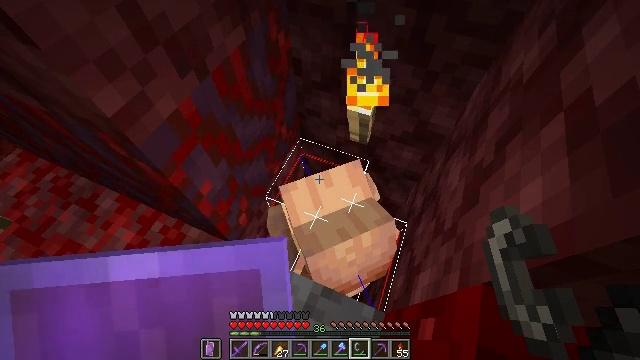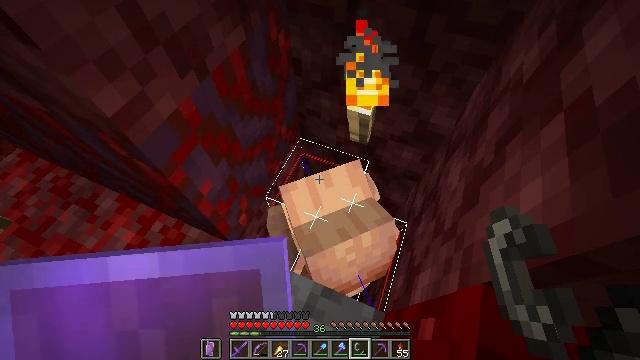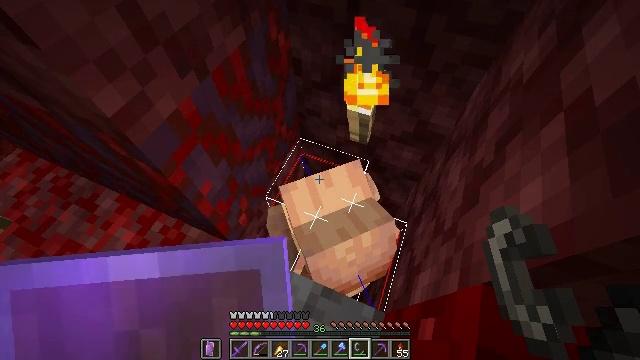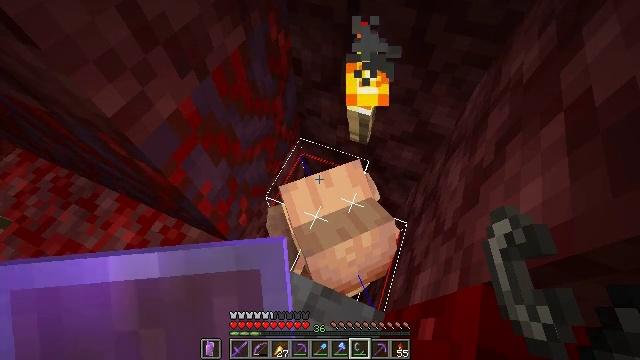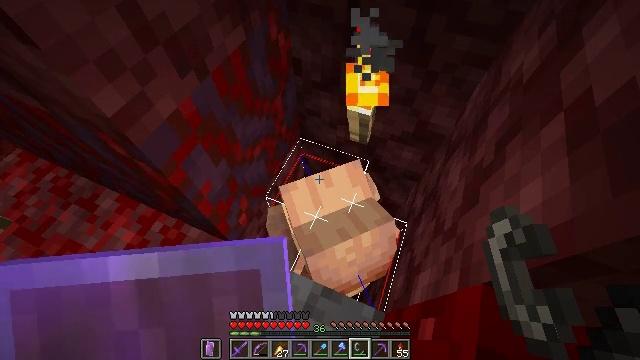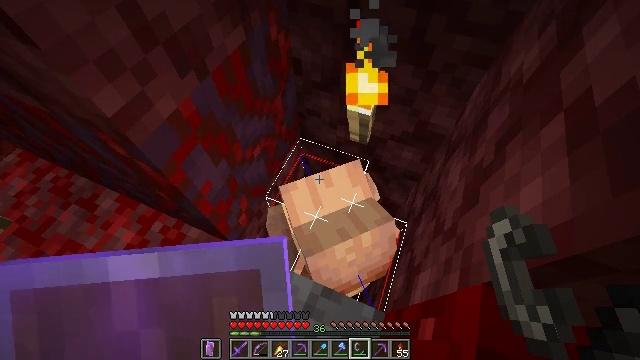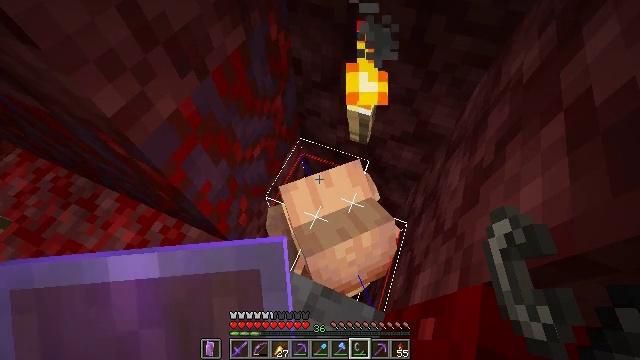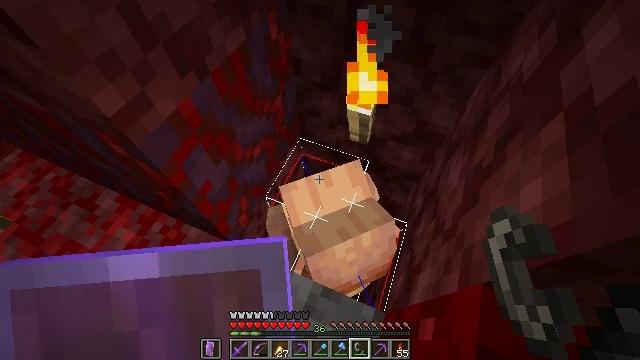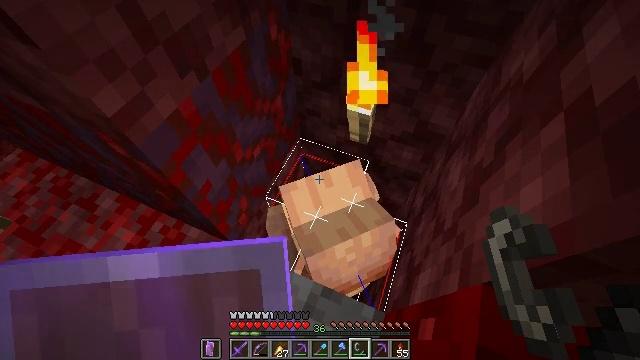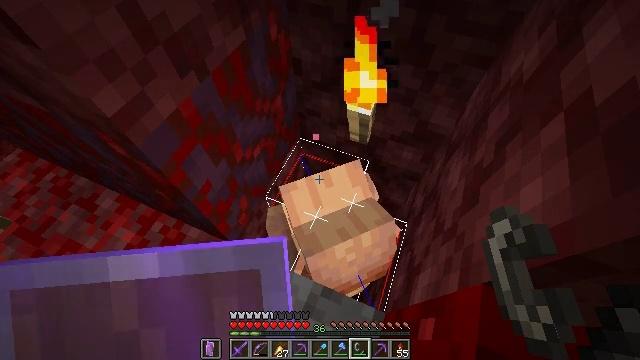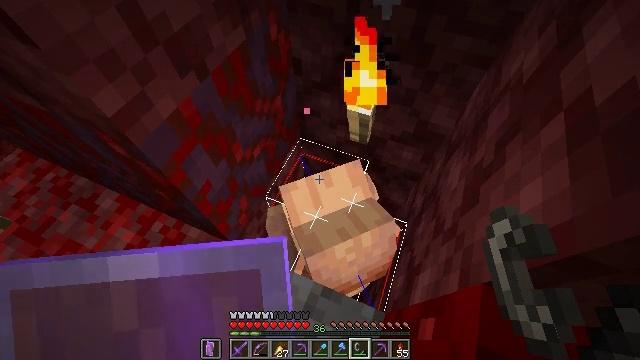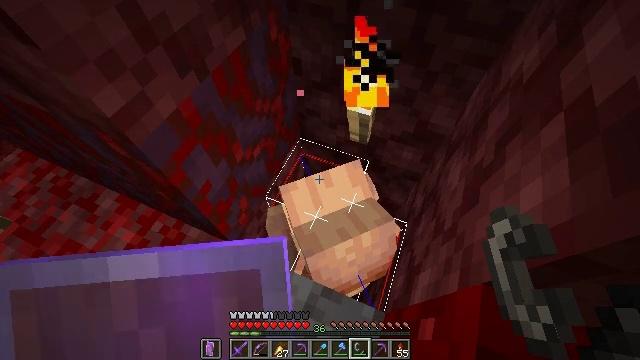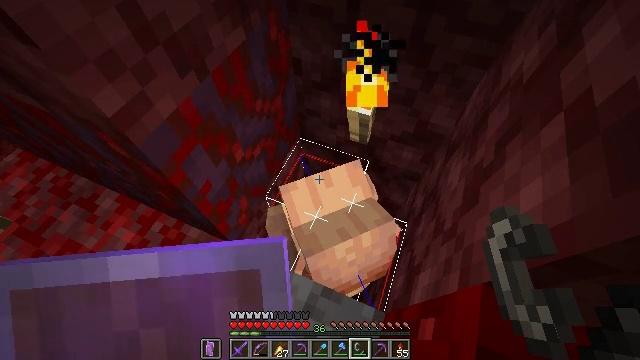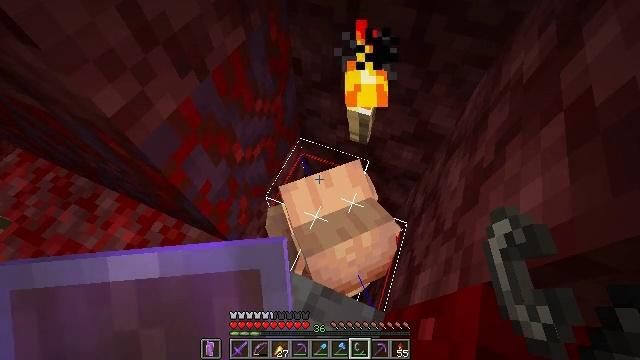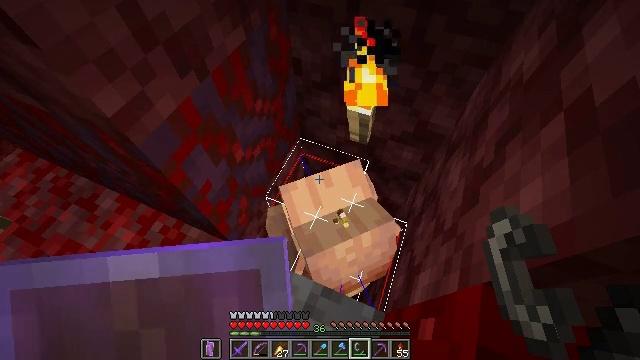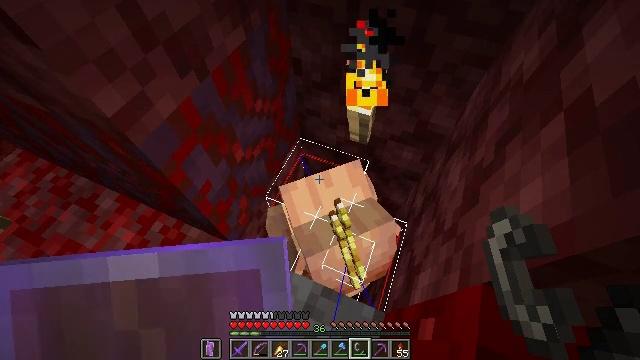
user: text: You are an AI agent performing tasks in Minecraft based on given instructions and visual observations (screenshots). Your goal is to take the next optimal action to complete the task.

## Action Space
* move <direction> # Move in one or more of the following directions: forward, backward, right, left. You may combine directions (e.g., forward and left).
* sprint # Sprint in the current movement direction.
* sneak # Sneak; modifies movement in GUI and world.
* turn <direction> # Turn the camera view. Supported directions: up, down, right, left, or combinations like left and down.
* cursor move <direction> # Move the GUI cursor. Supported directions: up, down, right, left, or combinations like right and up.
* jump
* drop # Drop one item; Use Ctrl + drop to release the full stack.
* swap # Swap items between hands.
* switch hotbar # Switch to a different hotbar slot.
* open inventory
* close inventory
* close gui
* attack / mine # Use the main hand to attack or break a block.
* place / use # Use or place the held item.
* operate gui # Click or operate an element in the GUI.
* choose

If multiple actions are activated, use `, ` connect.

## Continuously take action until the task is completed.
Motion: motion action
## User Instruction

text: Drop a fire charge.
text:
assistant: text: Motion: no_op
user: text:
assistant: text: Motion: no_op
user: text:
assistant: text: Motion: no_op
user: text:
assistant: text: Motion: no_op
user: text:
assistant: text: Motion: no_op
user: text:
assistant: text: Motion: no_op
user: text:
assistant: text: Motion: no_op
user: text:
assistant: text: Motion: no_op
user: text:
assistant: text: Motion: no_op
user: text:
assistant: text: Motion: no_op
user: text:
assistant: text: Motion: no_op
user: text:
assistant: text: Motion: no_op
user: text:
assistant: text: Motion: no_op
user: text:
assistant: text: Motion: no_op
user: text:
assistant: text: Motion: no_op
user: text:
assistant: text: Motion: no_op
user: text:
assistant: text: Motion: no_op
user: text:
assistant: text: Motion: no_op
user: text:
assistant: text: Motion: no_op
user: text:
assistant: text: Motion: no_op
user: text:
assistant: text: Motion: no_op
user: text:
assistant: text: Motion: no_op
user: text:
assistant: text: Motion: no_op
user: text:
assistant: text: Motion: no_op
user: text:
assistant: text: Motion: no_op
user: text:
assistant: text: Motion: no_op
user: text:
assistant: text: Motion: no_op
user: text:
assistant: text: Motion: no_op
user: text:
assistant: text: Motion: no_op
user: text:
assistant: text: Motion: no_op